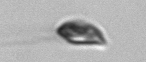
Label: Cryptophyta